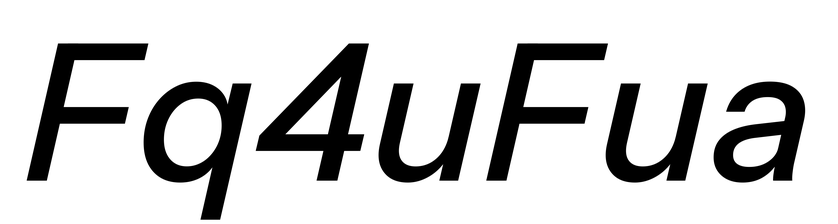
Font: InstrumentSans-Italic_Medium_Italic